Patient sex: F
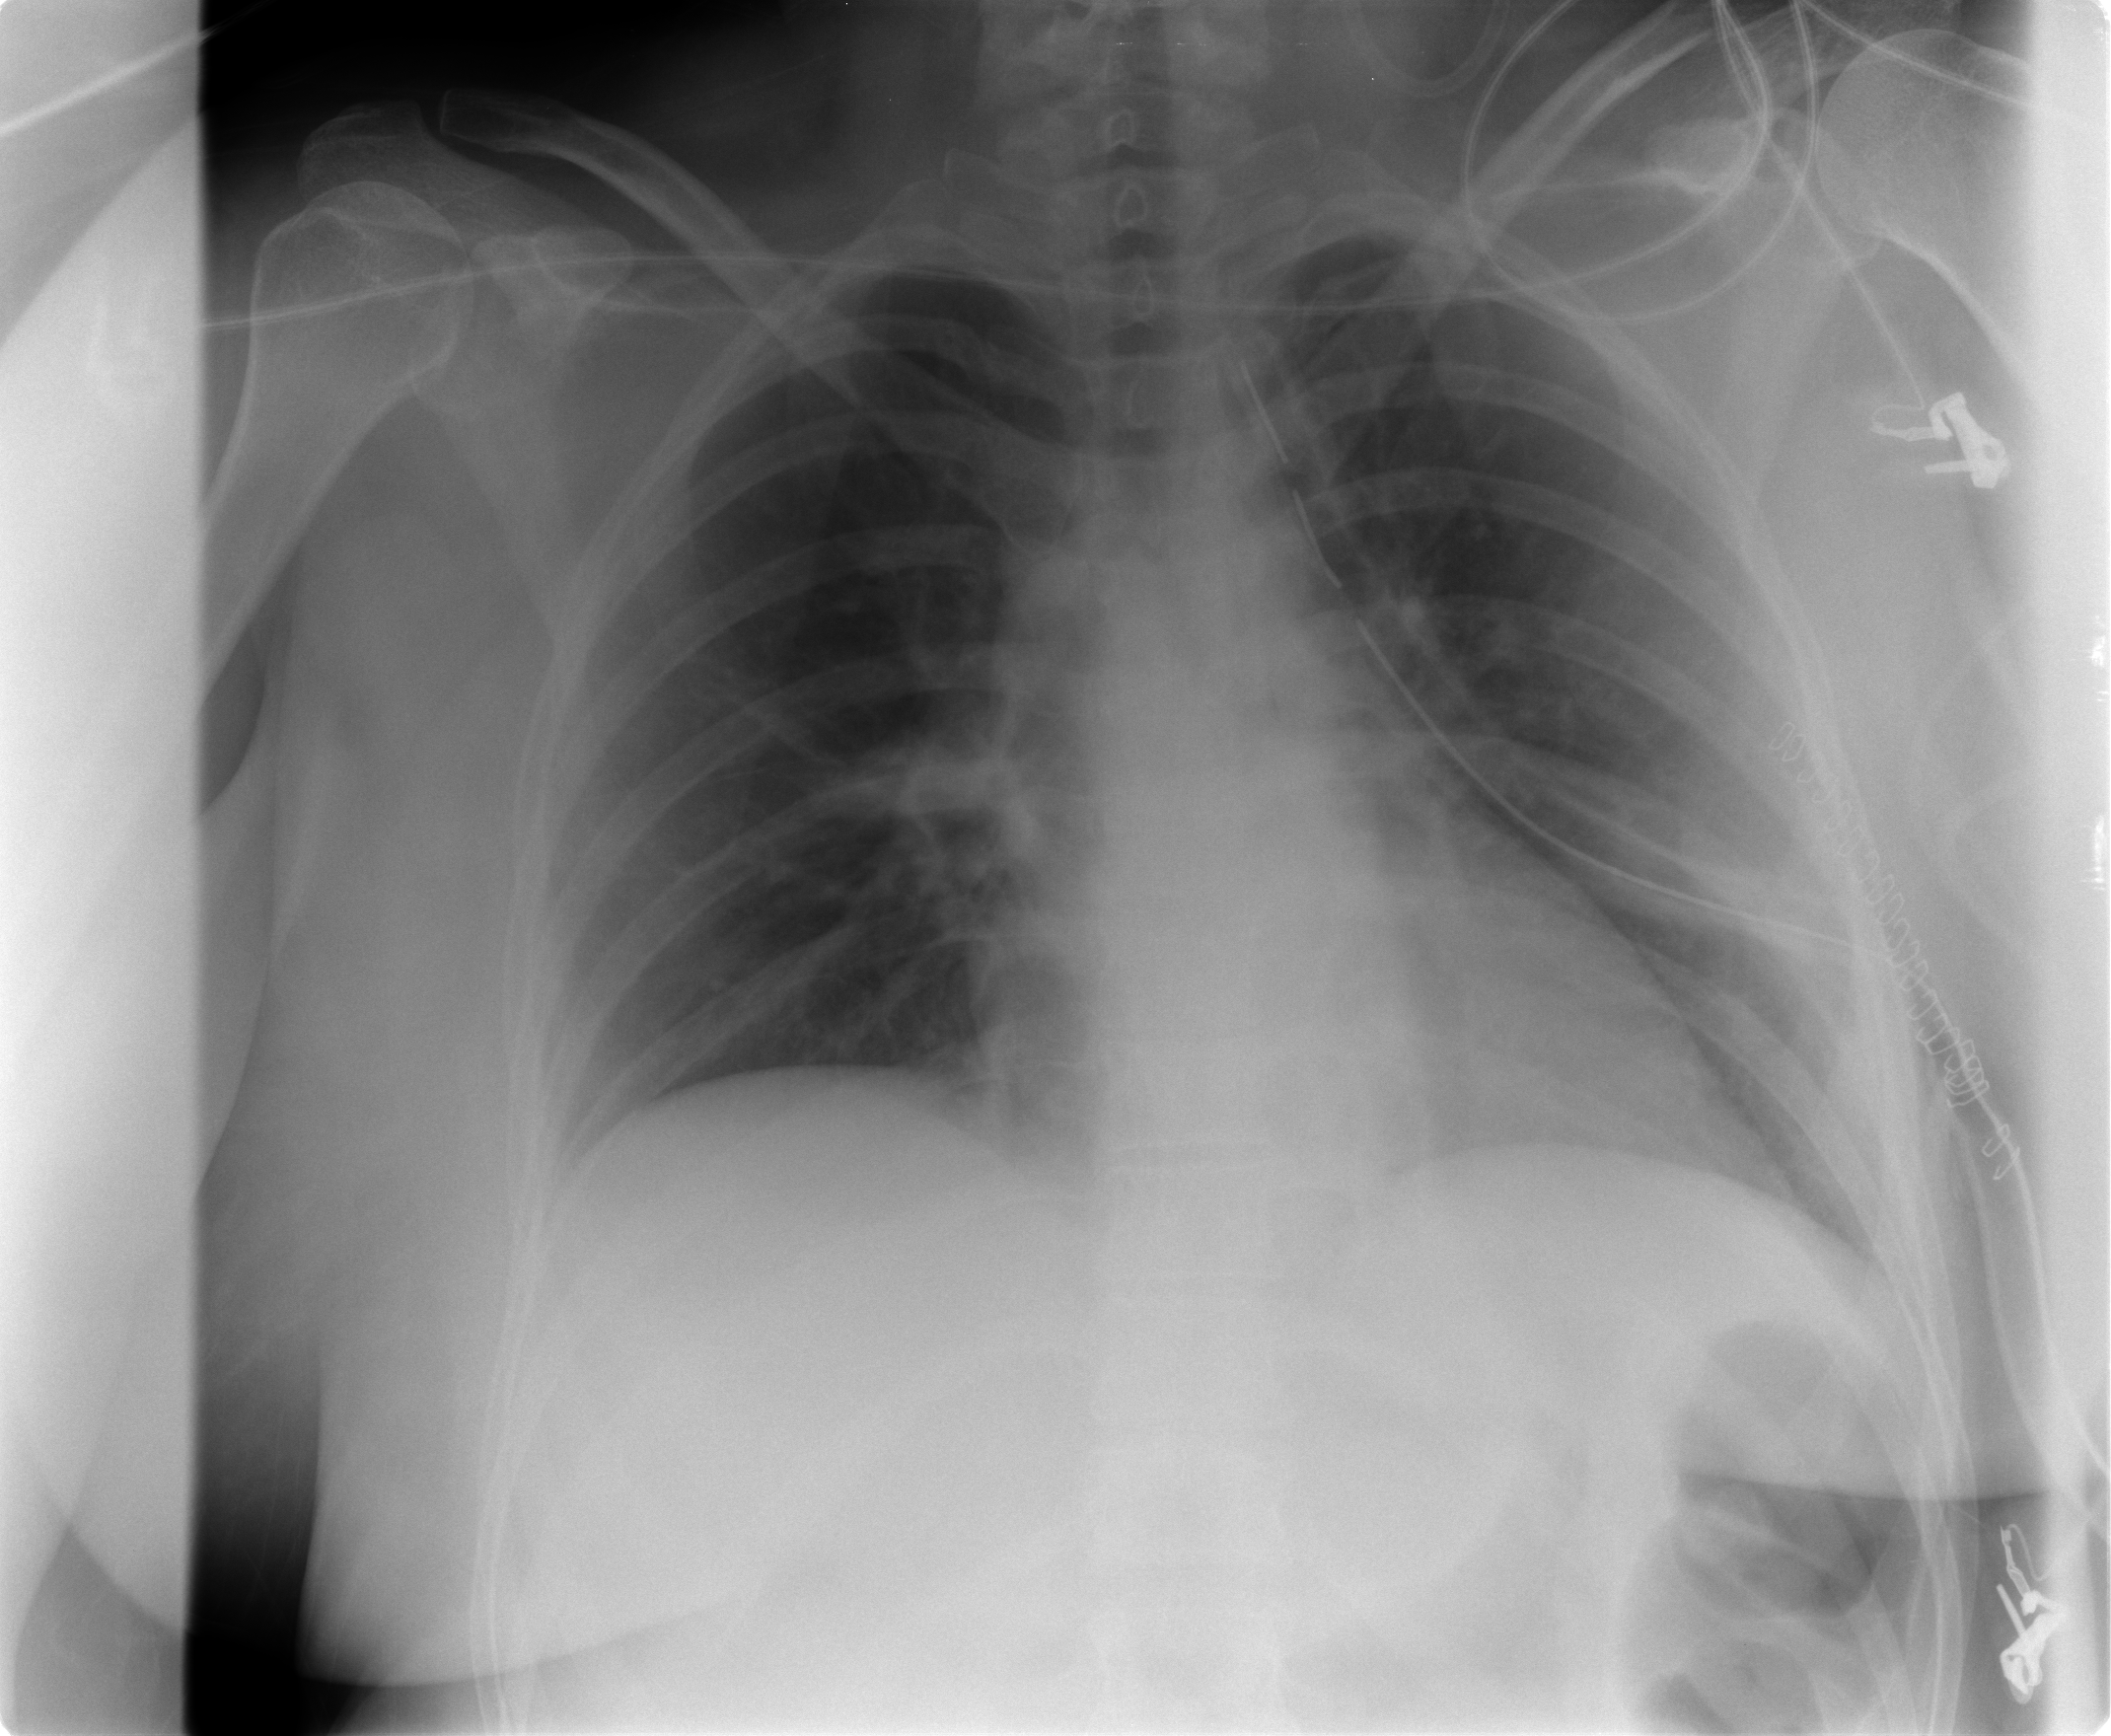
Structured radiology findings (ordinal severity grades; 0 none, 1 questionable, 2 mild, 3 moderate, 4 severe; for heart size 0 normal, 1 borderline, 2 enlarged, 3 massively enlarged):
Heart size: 0
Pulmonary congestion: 1
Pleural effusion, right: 0
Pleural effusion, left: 2
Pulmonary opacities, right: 0
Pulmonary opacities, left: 1
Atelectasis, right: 2
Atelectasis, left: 2